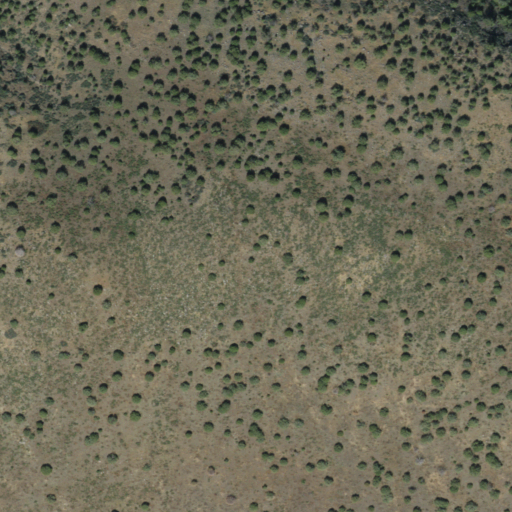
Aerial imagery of mountain in Arizona named Grassy Mountain containing shrub and evergreen forest